Question: How to make inside table same size as text inside :
'''
<table class="table-1">
<tr>
<td align="center">
<div class="block" id="block-1" style="background: black">
<a style="color: black" href="myFunc()"><c:out
value="${item.title}" /></a>
</div>
</td>
</tr>
</table>
'''
css:
'''
table.table-1 {
width: 100%;
}
'''
How to make '<div class="block" id="block-1" style="background: black">' take size of
'''
<a style="color: black" href="myFunc()"> <c:out value="${item.title}"/> </a>
'''

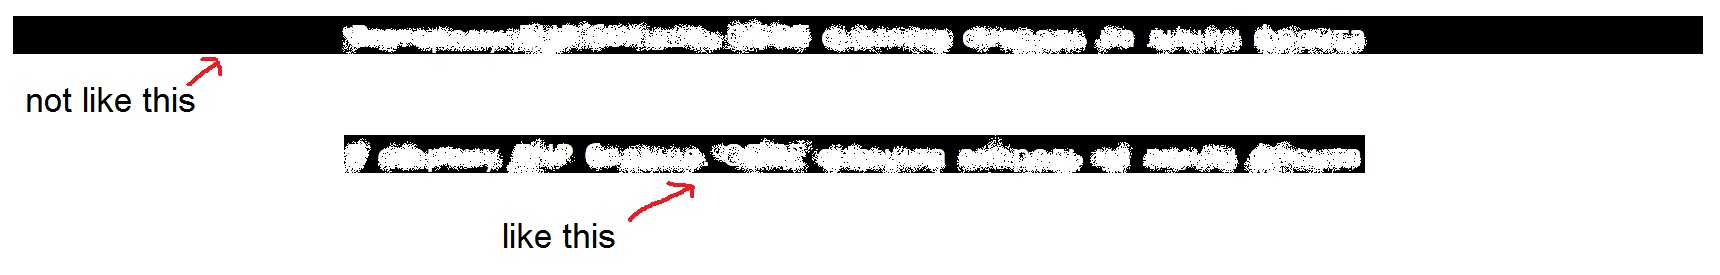
Answer: use 'display: inline-block;' for '.block'
'''
table.table-1 {
width: 100%;
}
.block{
display: inline-block;
}
'''
'''
<table class="table-1">
<tr>
<td align="center">
<div class="block" id="block-1" style="background: black">
<a style="color: #fff" href="myFunc()">text text text</a>
</div>
</td>
</tr>
</table>
'''